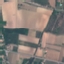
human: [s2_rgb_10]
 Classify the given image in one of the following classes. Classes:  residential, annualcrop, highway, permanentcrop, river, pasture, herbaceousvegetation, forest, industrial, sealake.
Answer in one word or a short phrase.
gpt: PermanentCrop